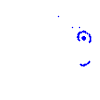
Particle: kaon